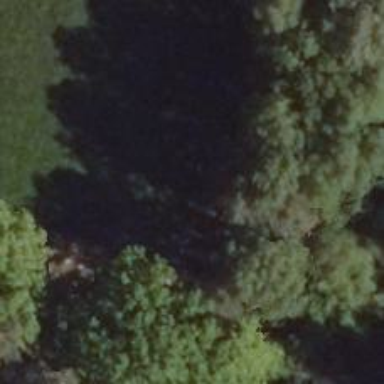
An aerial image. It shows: Row of trees in natural setting.